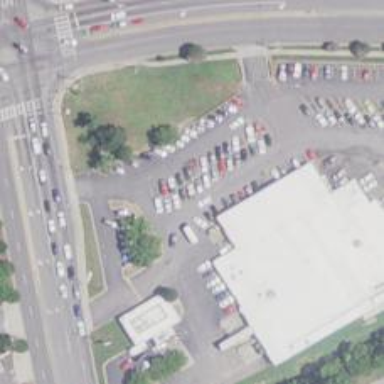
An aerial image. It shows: Building that houses supermarket.